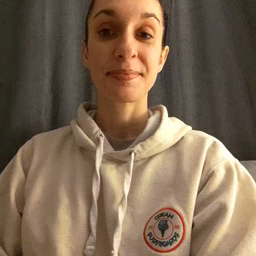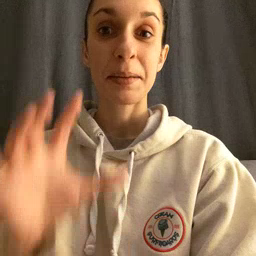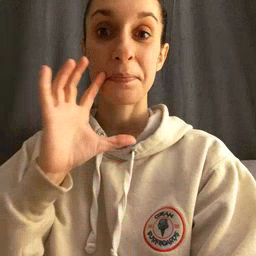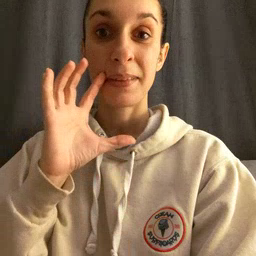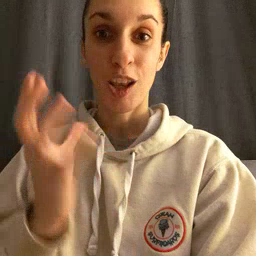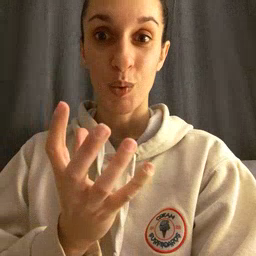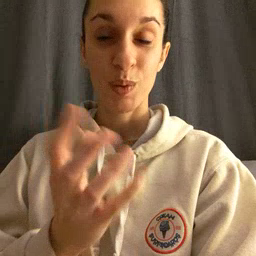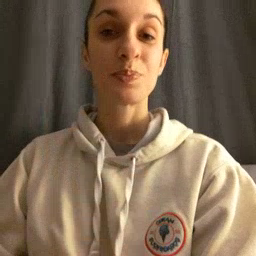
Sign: balloon